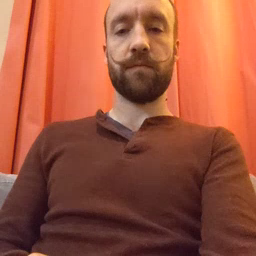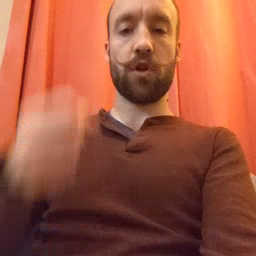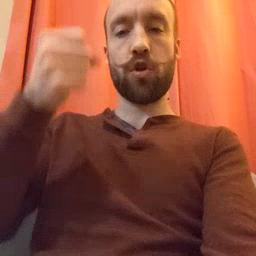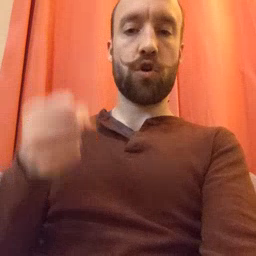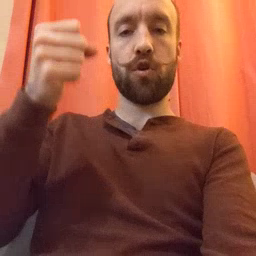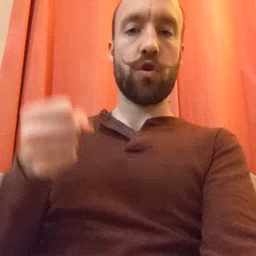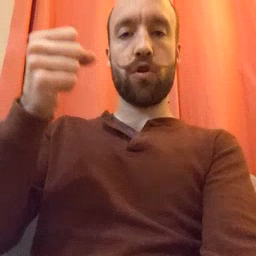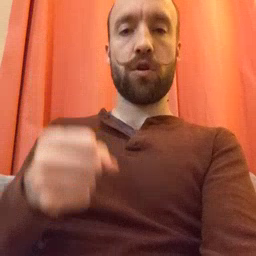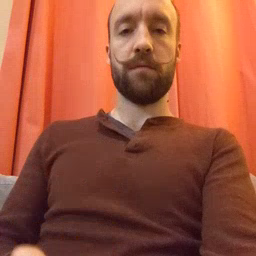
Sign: car